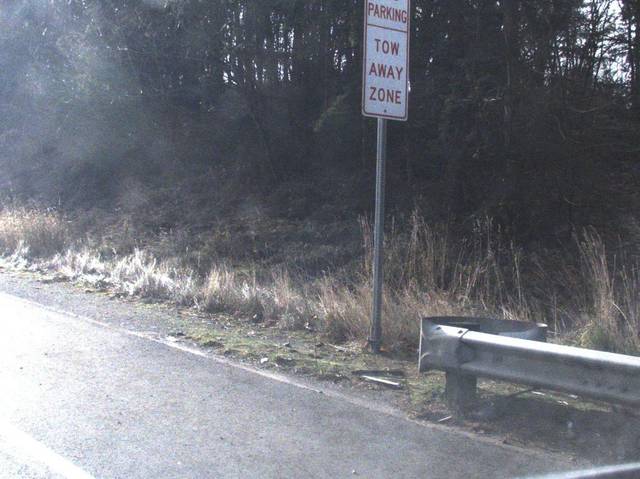
Region: United States
Coordinates: 47.351, -122.295